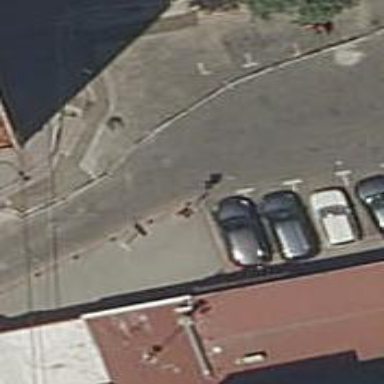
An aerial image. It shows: Bollard barrier.